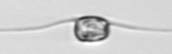
Label: Chaetoceros_danicus